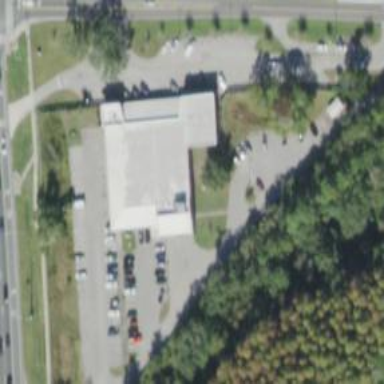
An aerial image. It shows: Post office.